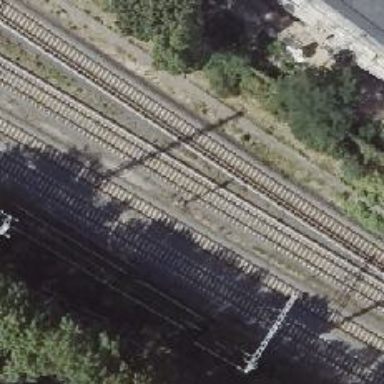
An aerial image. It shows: Railway signal.